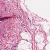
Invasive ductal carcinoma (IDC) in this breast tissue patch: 0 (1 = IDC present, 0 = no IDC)